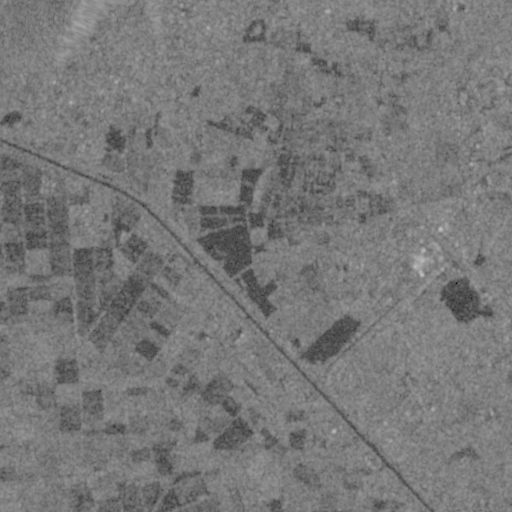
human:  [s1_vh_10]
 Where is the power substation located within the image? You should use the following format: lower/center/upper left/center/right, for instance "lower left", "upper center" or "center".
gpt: The power substation is located in the center right of the image.
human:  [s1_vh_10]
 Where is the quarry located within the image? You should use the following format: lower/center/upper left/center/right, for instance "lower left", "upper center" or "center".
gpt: The quarry is located in the upper right of the image.
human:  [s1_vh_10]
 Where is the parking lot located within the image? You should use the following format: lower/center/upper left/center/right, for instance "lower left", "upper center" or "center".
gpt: There is no parking lot in the image.

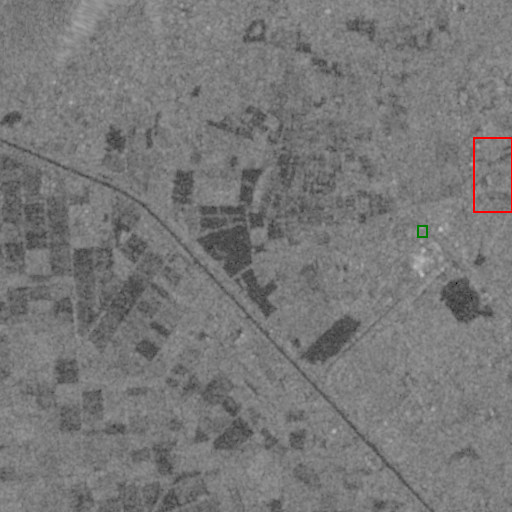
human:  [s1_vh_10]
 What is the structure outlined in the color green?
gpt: The structure outlined in green is a power substation.
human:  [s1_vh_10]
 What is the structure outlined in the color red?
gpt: The structure outlined in red is a quarry.
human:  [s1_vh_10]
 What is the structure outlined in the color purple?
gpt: There is no purple outline.